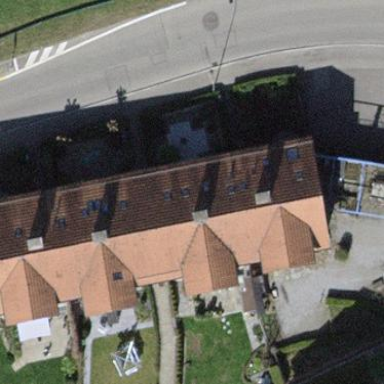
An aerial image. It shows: Gabled roofed house.